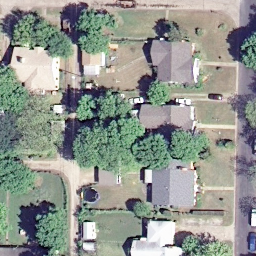
Label: residential